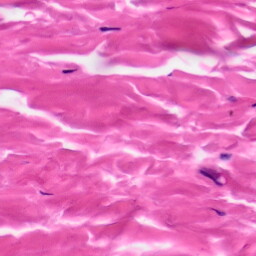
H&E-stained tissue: Skin